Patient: sex M, age 49
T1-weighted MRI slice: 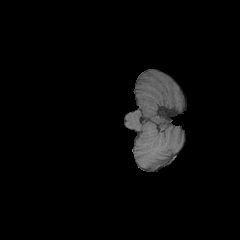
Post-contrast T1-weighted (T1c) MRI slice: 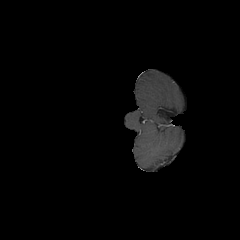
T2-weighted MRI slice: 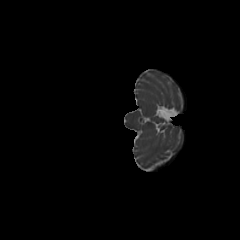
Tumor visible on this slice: no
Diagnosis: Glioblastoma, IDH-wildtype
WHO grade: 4